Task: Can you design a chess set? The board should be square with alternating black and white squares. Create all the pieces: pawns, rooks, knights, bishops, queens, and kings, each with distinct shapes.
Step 4700:
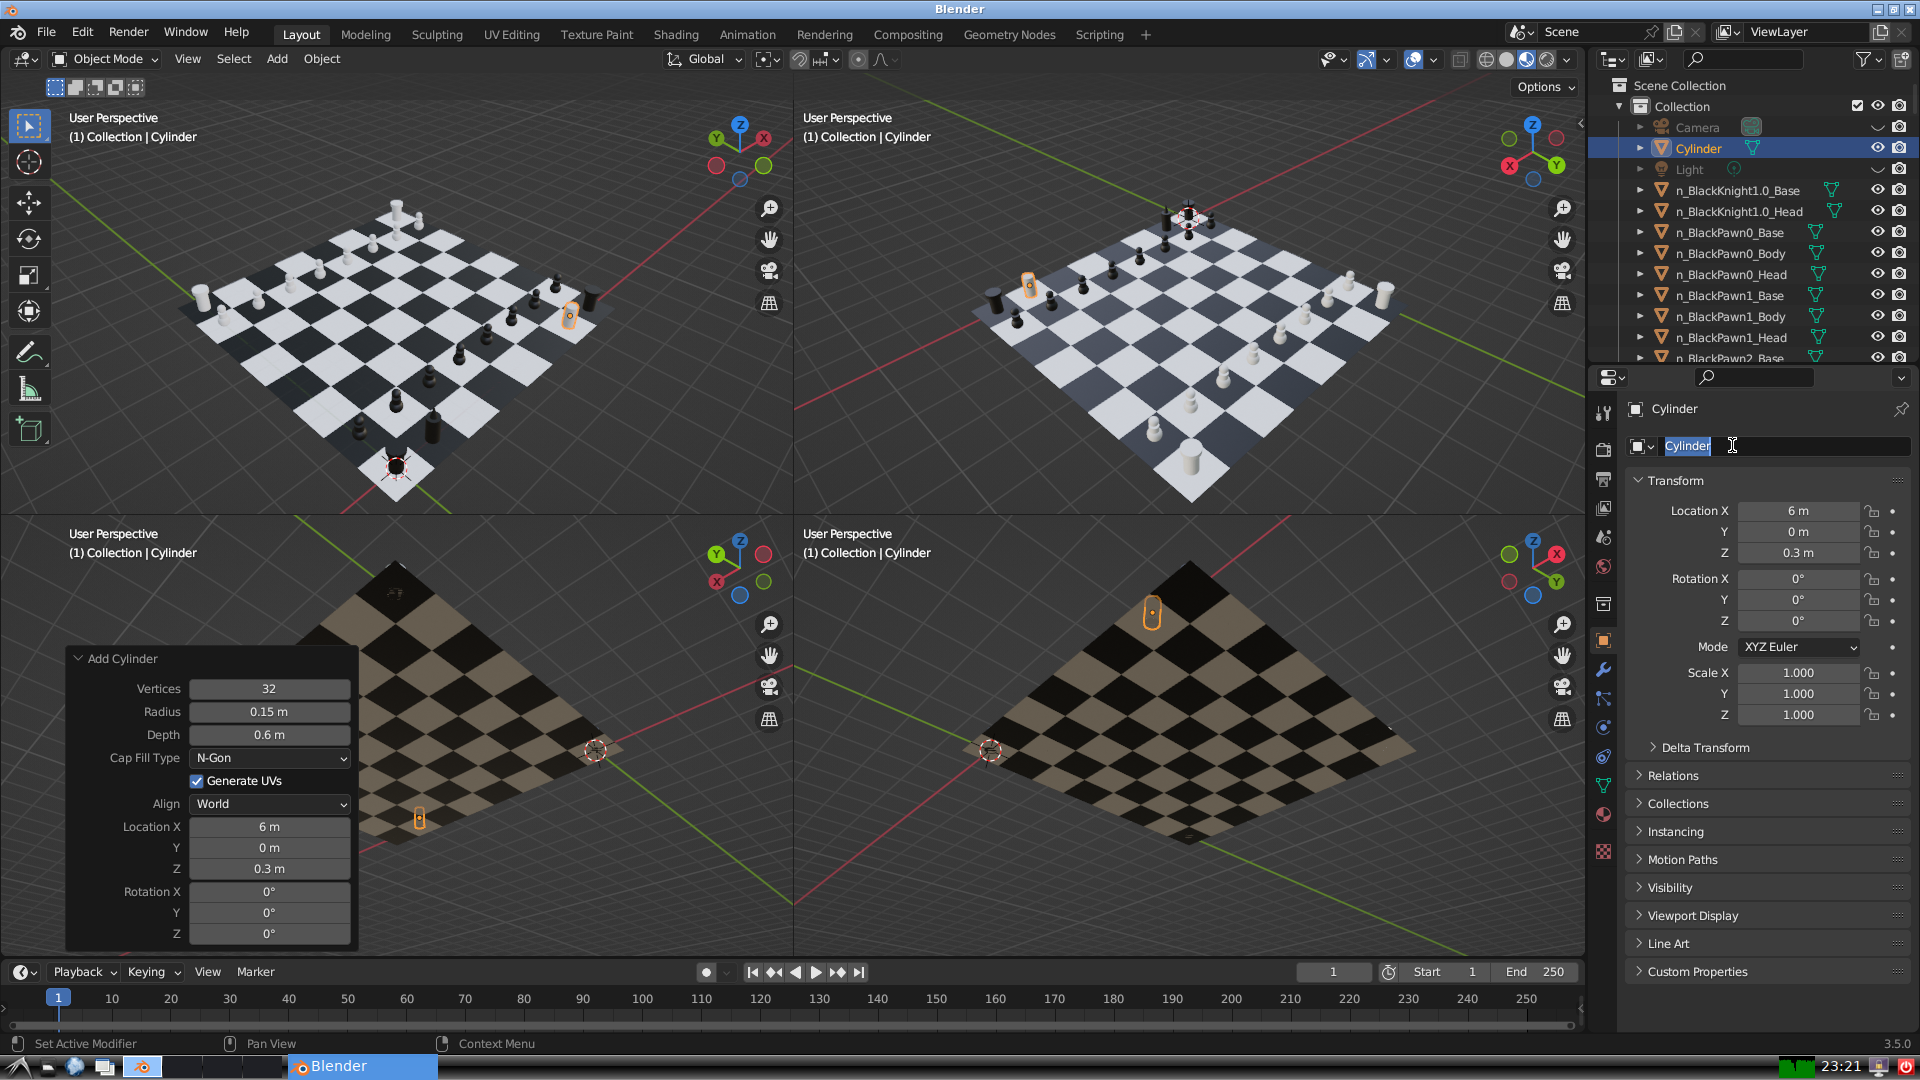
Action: input_text: n_BlackKnight6.0_Base